Question: I've been trying for a while to get support for softbodies in my project,
I have already added all primitives, including static triangle meshes as you can see below:

I've now been trying to implement the softbodies.
I do have triangle shapes as I mentioned, and I thought I could re-use the triangulation code to
create softbody objects with the function:
'''
btSoftBody* psb = btSoftBodyHelpers::CreateFromTriMesh(.....);
'''
I successfully did this with the bunny mesh that's hardcoded, but now I want to insert any trinangulated mesh into this function.
But I'm a bit lost figuring out exactly what parameters to send in (how to get the right parameters from my triangulated mesh).
Do anyone of you have a example of this? (not a hardcoded one, but from a
'''
btTriangleMesh *mTriMesh = new btTriangleMesh();
'''
type object? )
It does work with the predefined type shapes that bullet has, so my update loop and all that works fine.
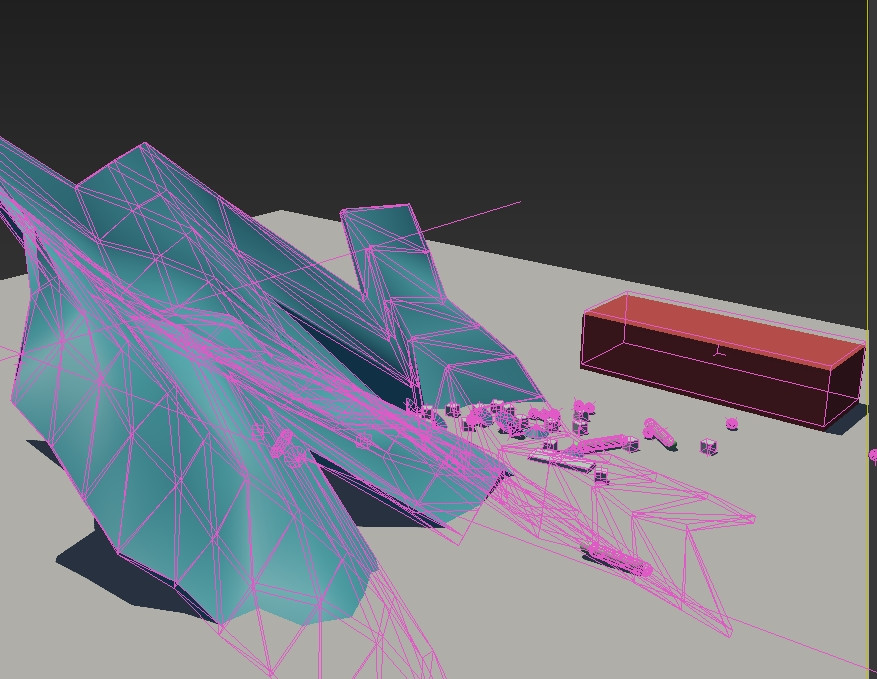
Answer: This is for version 2.81 (assuming vertices are stored as PHY_FLOAT and indices as PHY_INTEGER):
'''
btTriangleMesh *mTriMesh = new btTriangleMesh();
// ...
const btVector3 meshScaling = mTriMesh->getScaling();
btAlignedObjectArray<btScalar> vertices;
btAlignedObjectArray<int> triangles;
for (int part=0;part< mTriMesh->getNumSubParts(); part++)
{
const unsigned char * vertexbase;
const unsigned char * indexbase;
int indexstride;
int stride,numverts,numtriangles;
PHY_ScalarType type, gfxindextype;
mTriMesh->getLockedReadOnlyVertexIndexBase(&vertexbase,numverts,type,stride,&indexbase,indexstride,numtriangles,gfxindextype,part);
for (int gfxindex=0; gfxindex < numverts; gfxindex++)
{
float* graphicsbase = (float*)(vertexbase+gfxindex*stride);
vertices.push_back(graphicsbase[0]*meshScaling.getX());
vertices.push_back(graphicsbase[1]*meshScaling.getY());
vertices.push_back(graphicsbase[2]*meshScaling.getZ());
}
for (int gfxindex=0;gfxindex < numtriangles; gfxindex++)
{
unsigned int* tri_indices= (unsigned int*)(indexbase+gfxindex*indexstride);
triangles.push_back(tri_indices[0]);
triangles.push_back(tri_indices[1]);
triangles.push_back(tri_indices[2]);
}
}
btSoftBodyWorldInfo worldInfo;
// Setup worldInfo...
// ....
btSoftBodyHelper::CreateFromTriMesh(worldInfo, &vertices[0], &triangles[0], triangles.size()/3 /*, randomizeConstraints = true*/);
'''
A slower, more general approach is to iterate the mesh using mTriMesh->InternalProcessAllTriangles() but that will make your mesh a soup.